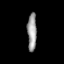
Tissue: prostate
Cell type: Endothelial cells
Senescence score: 0.7693
Nuclear area (px): 344
Mean DAPI intensity: 153.977